Question: Is there a way to an ASP.Net Chart Control (like in Excel)?

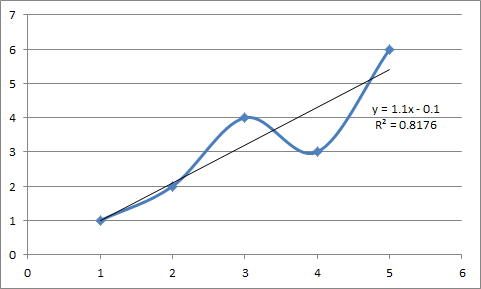
Answer: There's a pretty good article on doing that on the 4Guys from Rolla site:
"Using Microsoft's Chart Controls In An ASP.NET Application: Adding Statistical Formulas"
<URL>